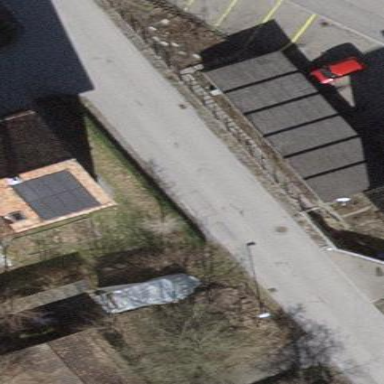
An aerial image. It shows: Garage building.